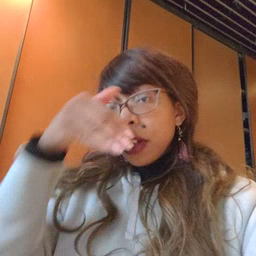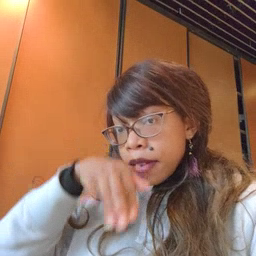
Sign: elephant